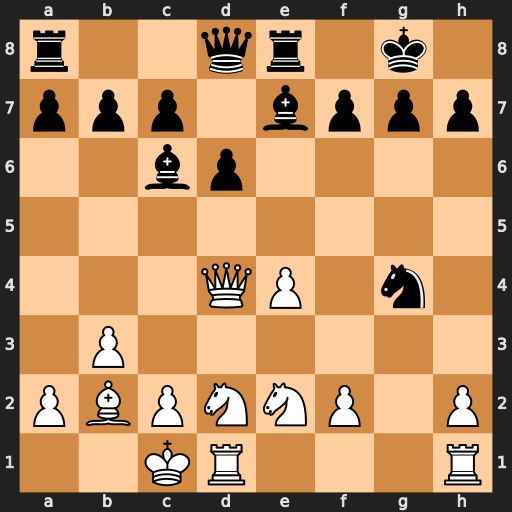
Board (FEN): r2qr1k1/ppp1bppp/2bp4/8/3QP1n1/1P6/PBPNNP1P/2KR3R
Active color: w
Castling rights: -
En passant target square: -
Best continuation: Qxg7#